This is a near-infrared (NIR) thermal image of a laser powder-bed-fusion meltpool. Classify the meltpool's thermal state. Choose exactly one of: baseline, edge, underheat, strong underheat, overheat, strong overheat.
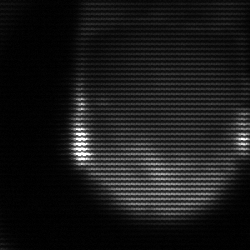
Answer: edge